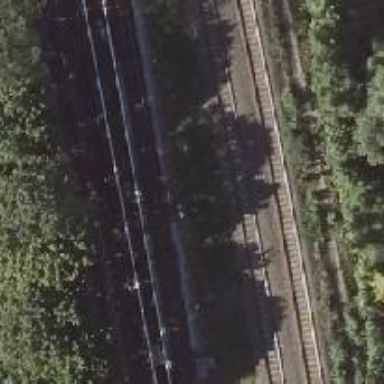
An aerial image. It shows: Railway signal.